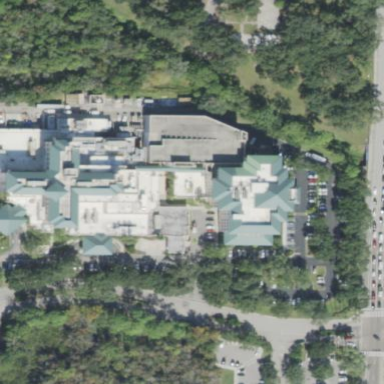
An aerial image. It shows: Hospital building.